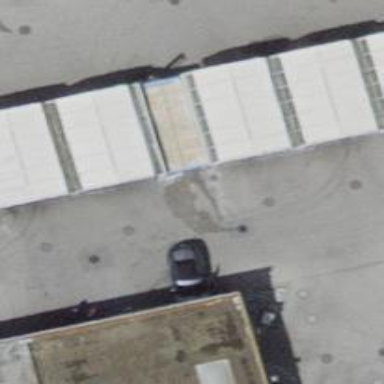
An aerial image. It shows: Car wash facility.